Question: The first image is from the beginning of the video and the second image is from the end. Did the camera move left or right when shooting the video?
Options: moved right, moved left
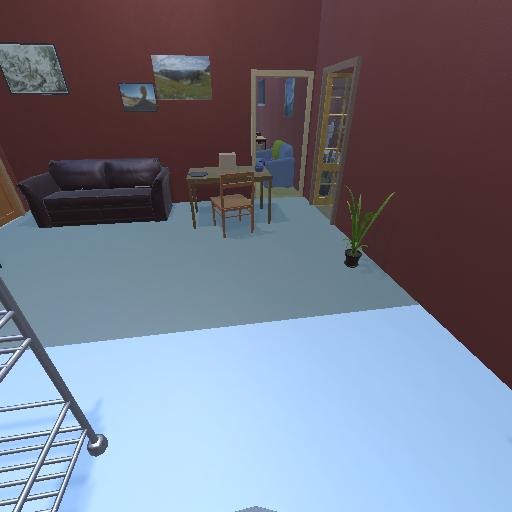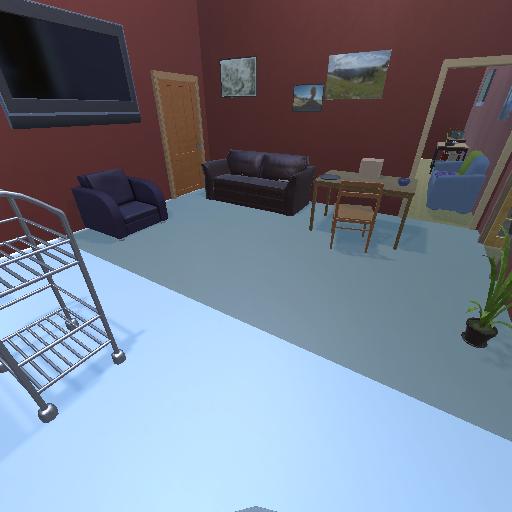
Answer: moved right